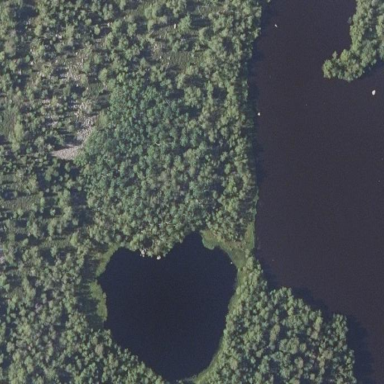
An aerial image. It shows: Serene lake.